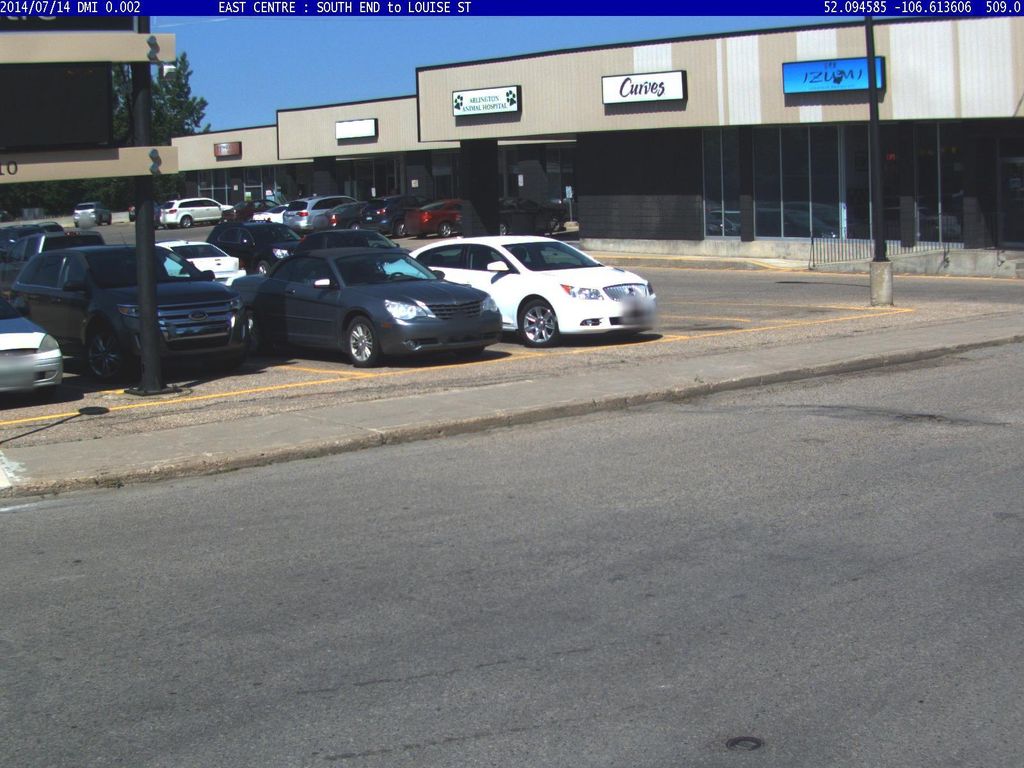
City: saskatoon